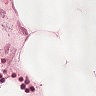
Metastatic tissue present: no